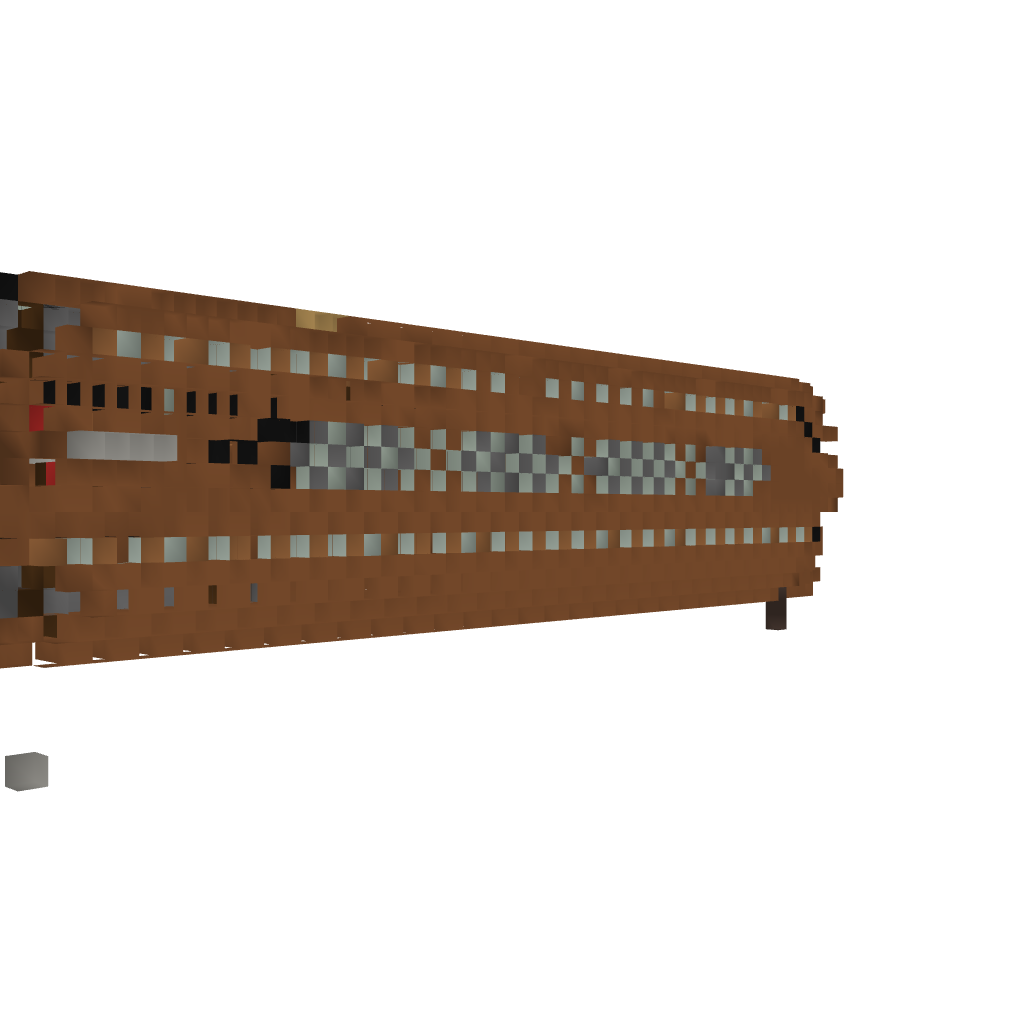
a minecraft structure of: Airship Jaran Destroyer Class T I